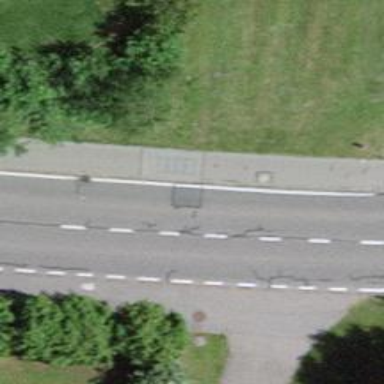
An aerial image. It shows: Primary road with asphalt surface.